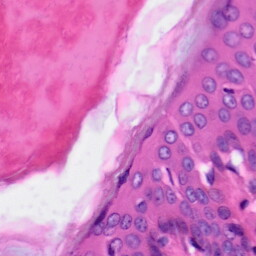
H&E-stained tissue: Skin